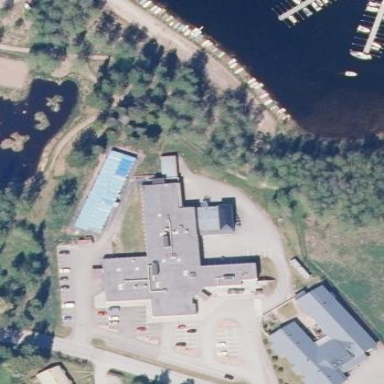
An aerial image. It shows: Clinic building.